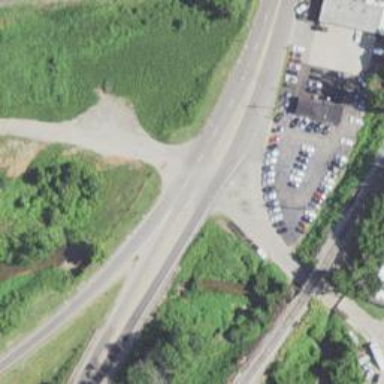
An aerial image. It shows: Primary link highway with asphalt surface.